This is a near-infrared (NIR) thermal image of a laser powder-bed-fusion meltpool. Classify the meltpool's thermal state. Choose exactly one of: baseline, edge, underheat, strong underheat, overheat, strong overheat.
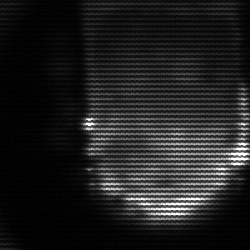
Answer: baseline